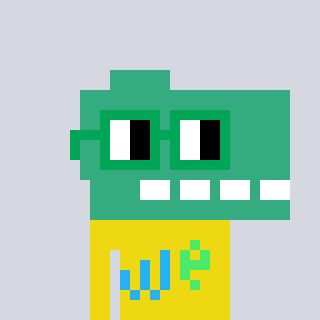
a pixel art character with square green glasses, a dino-shaped head and a yellow-colored body on a cool background